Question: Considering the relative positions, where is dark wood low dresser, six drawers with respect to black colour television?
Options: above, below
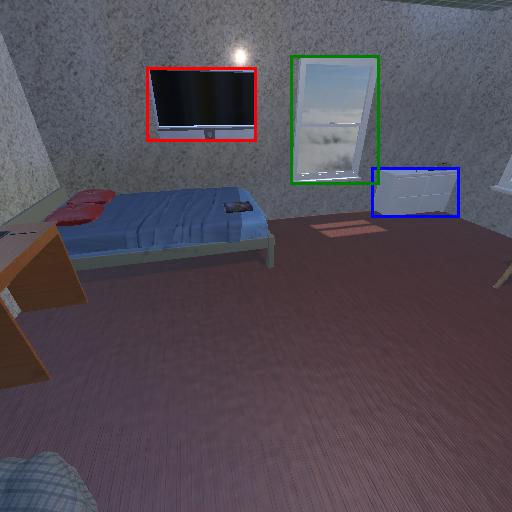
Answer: above